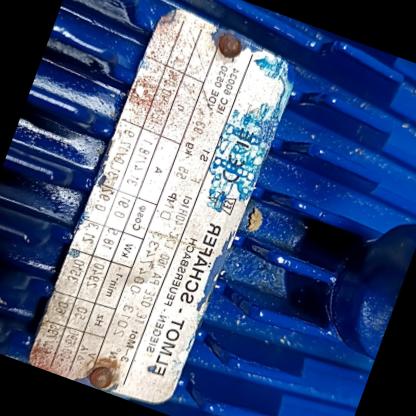
Klasa: tabliczka-znamionowa